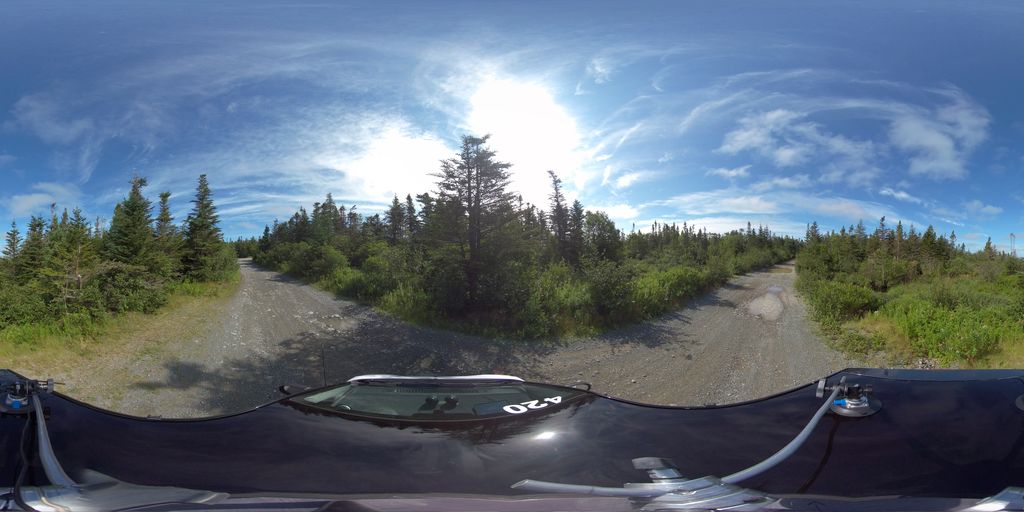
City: st_johns